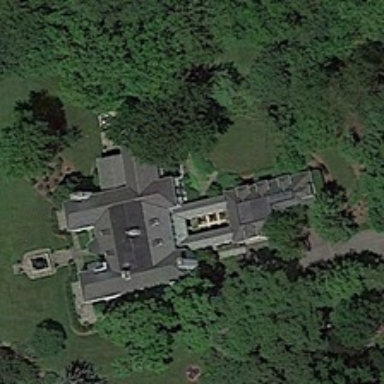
Many green trees and meadows are around a building .